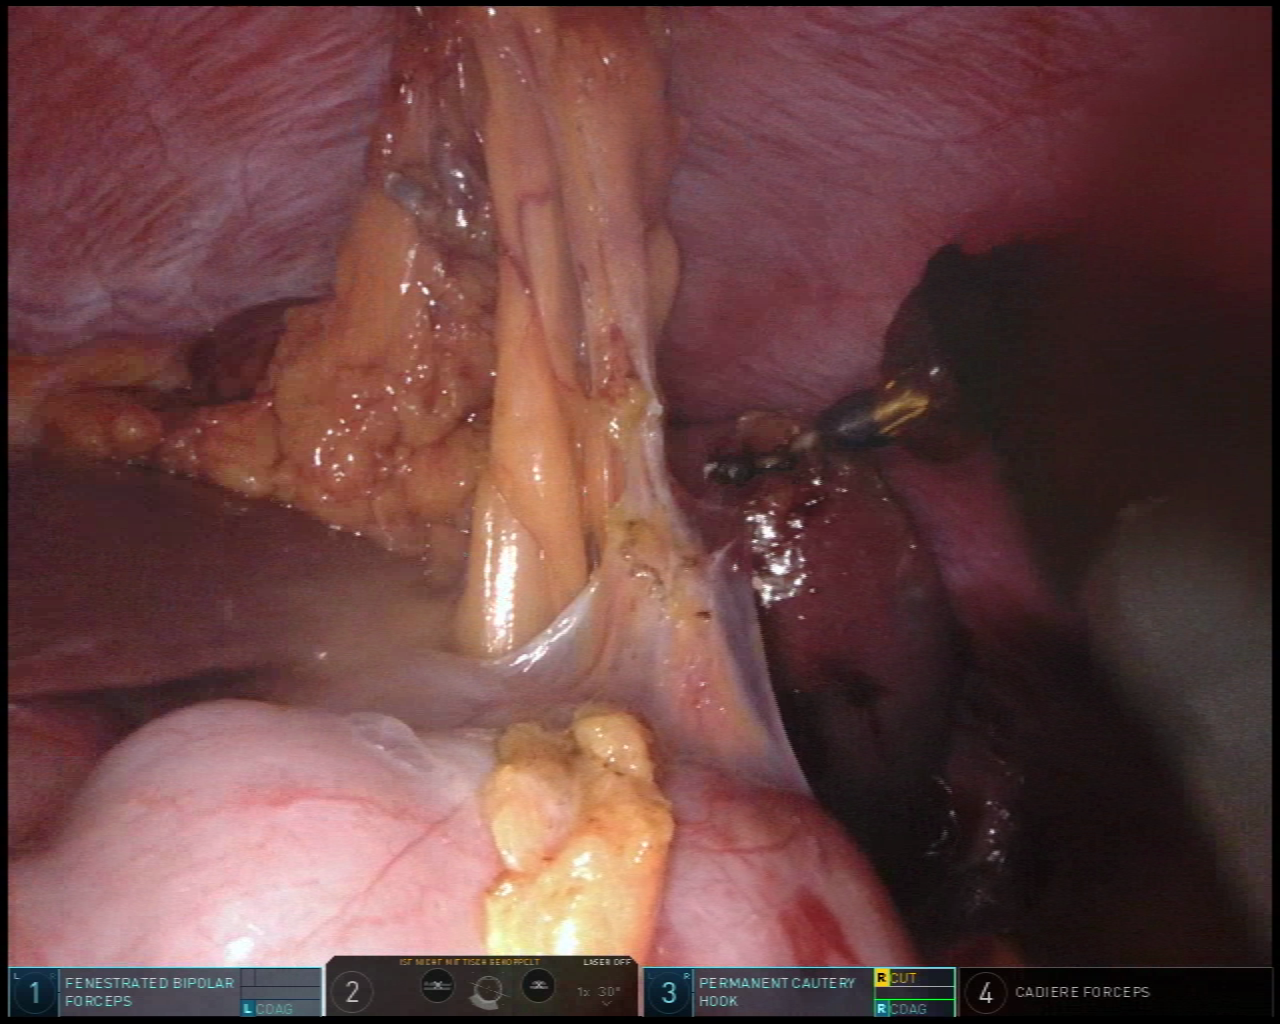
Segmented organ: abdominal_wall
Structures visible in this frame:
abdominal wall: yes
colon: yes
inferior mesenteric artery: no
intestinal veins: no
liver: yes
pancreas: no
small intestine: no
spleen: yes
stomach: yes
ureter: no
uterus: no
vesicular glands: no